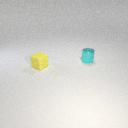
small yellow rubber cube in front of small cyan metal cylinder